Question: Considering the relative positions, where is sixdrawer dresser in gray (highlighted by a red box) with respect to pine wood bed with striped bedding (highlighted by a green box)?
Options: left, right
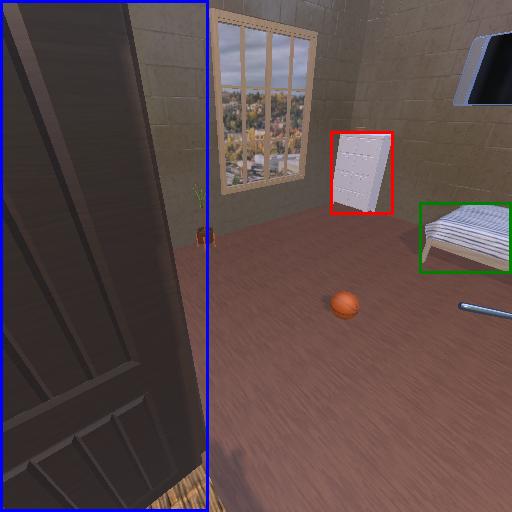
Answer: left